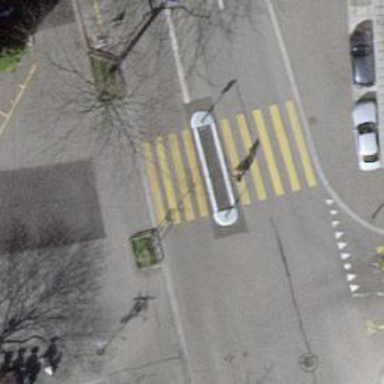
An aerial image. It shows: Uncontrolled zebra crossing with central island. The crossing is marked with zebra stripes.